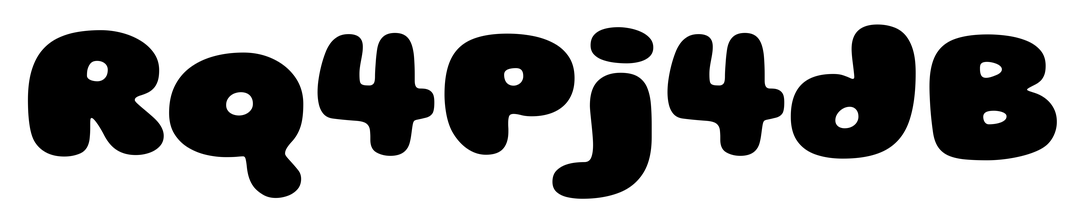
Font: Gluten_Black